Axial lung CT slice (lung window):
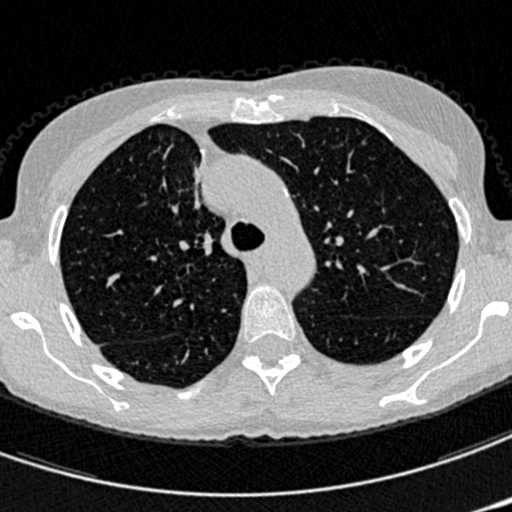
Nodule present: no